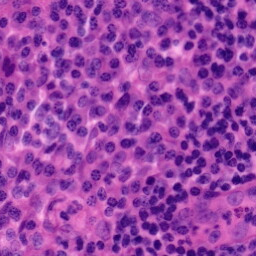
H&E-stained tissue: Tonsil